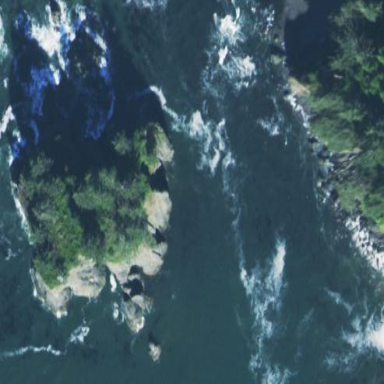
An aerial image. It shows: Islet located along the natural coastline.